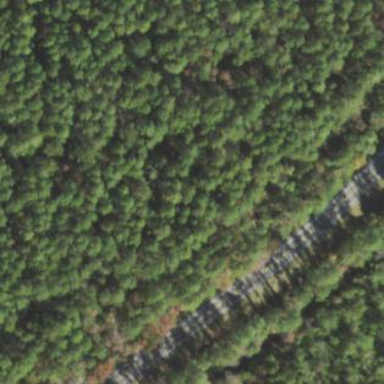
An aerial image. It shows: Forest with needle-leaved trees.